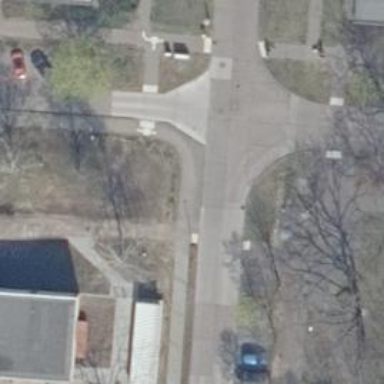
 and perpendicular parking is available on the street side."